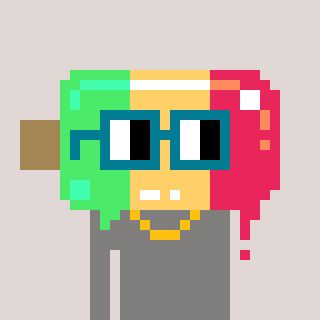
a pixel art character with square dark green glasses, a icepop-shaped head and a bluegrey-colored body on a warm background